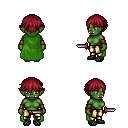
a pixel art fantasy rpg character, female body template, orc, green skin, green cape, gold greaves, brunette short bangs hairstyle, cloth bracers, ghillies, dagger, four views (front, back, left, right), 2x2 character sprite sheet, small pixel art, hard edges, no anti-aliasing